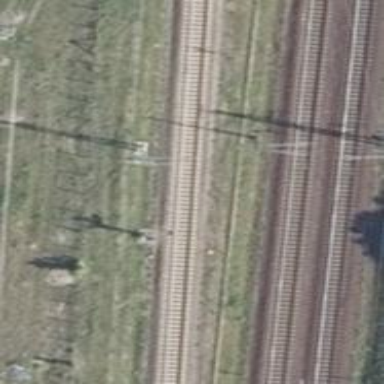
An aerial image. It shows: Railway signal.